【题型】证明题　【知识点】立体几何　【难度】medium
如图，在四棱锥 $P-ABCD$ 中，$PD \perp$ 底面 $ABCD$ ，$E$ 是 $PC$ 的中点，点 $F$ 在棱 $BP$ 上，且 $EF \perp BP$ ，
四边形 $ABCD$ 为正方形，$PD = CD = 2$ .

(1)证明：$BP \perp DF$ ；

(2)求点 $F$ 到平面 $BDE$ 的距离；
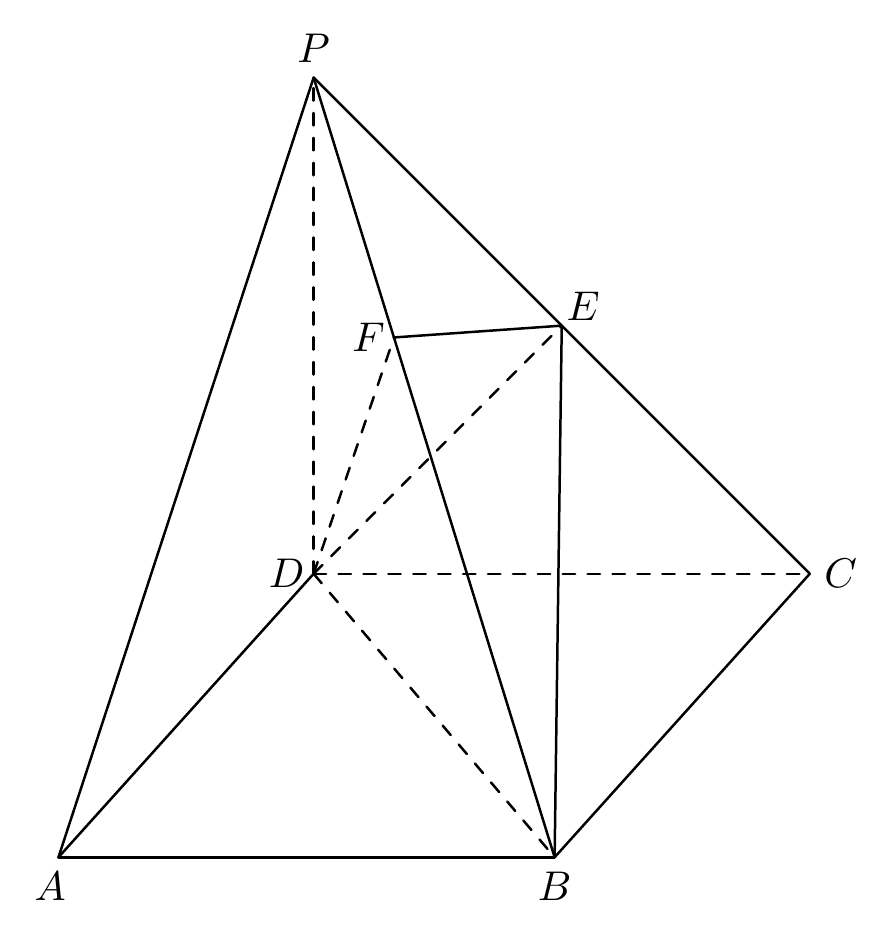
【解答】
【详解】（1）证明：因为 $PD \perp$ 底面 $ABCD$ ，$BC \subset$ 底面 $ABCD$ ，所以 $PD \perp BC$ ，

因为四边形 $ABCD$ 为正方形，所以 $DC \perp BC$ ，

因为 $PD \cap DC = D$ ，所以 $BC \perp$ 平面 $PCD$ ，

因为 $DE \subset$ 平面 $PCD$ ，所以 $BC \perp DE$ .

在 $\triangle PCD$ 中，$PD = CD$ ，$E$ 是 $PC$ 的中点，则 $DE \perp PC$ ，

因为 $BC \cap PC = C$ ，所以 $DE \perp$ 平面 $PBC$ ，

因为 $PB \subset$ 平面 $PBC$ ，所以 $DE \perp PB$ ，

因为 $EF \perp BP, DE \cap EF = E$ ，

所以 $BP \perp$ 平面 $DEF$ ，因为 $DF \subset$ 平面 $DEF$ ，

所以 $BP \perp DF$ .

（2）连接 $AC$ 交 $BD$ 于点 $M$ ，如图所示：

则 $AC \perp BD$ ，又 $PD \perp$ 底面 $ABCD$ ，$AC \subset$ 平面 $ABCD$ ，得 $AC \perp PD$ ，

而 $PD \cap BD = D$ ，则 $AC \perp$ 平面 $PDB$ ，

所以点 $C$ 到平面 $PDB$ 的距离为 $|CM| = \sqrt{2}$ ，

因为 $E$ 是 $PC$ 的中点，所以 $V_{F-BDE} = V_{E-BDF} = \dfrac{1}{2} V_{C-BDF}$ ，

$BD = 2\sqrt{2}$ ，$BP = 2\sqrt{3}$ ，$DF = \dfrac{BD \cdot DP}{BP} = \dfrac{2\sqrt{6}}{3}$ ，$BF = \sqrt{BD^2 - DF^2} = \dfrac{4\sqrt{3}}{3}$ ，

所以 $S_{\triangle BDF} = \dfrac{1}{2} \cdot BF \cdot DF = \dfrac{4\sqrt{2}}{3}$ ，$V_{C-BDF} = \dfrac{1}{3} \times \dfrac{4\sqrt{2}}{3} \times \sqrt{2} = \dfrac{8}{9}$ ，所以 $V_{F-BDE} = \dfrac{4}{9}$ ，

因为 $PD = CD = 2$ ，四边形 $ABCD$ 为正方形，

所以 $DE = \sqrt{2}, BD = 2\sqrt{2}, BE = \sqrt{BC^2 + EC^2} = \sqrt{2^2 + (\sqrt{2})^2} = \sqrt{6}$ ，

因为 $DE^2 + BE^2 = BD^2$ ，所以 $DE \perp BE$ ，则 $S_{\triangle BDE} = \dfrac{1}{2} \cdot DE \cdot BE = \dfrac{1}{2} \times \sqrt{2} \times \sqrt{6} = \sqrt{3}$ ，

设点 $F$ 到平面 $BDE$ 的距离为 $d$ ，则 $\dfrac{1}{3} S_{\triangle BDE} \cdot d = \dfrac{4}{9}$ ，所以 $\dfrac{1}{3} \times \sqrt{3} \times d = \dfrac{4}{9}$ ，解得 $d = \dfrac{4\sqrt{3}}{9}$ .
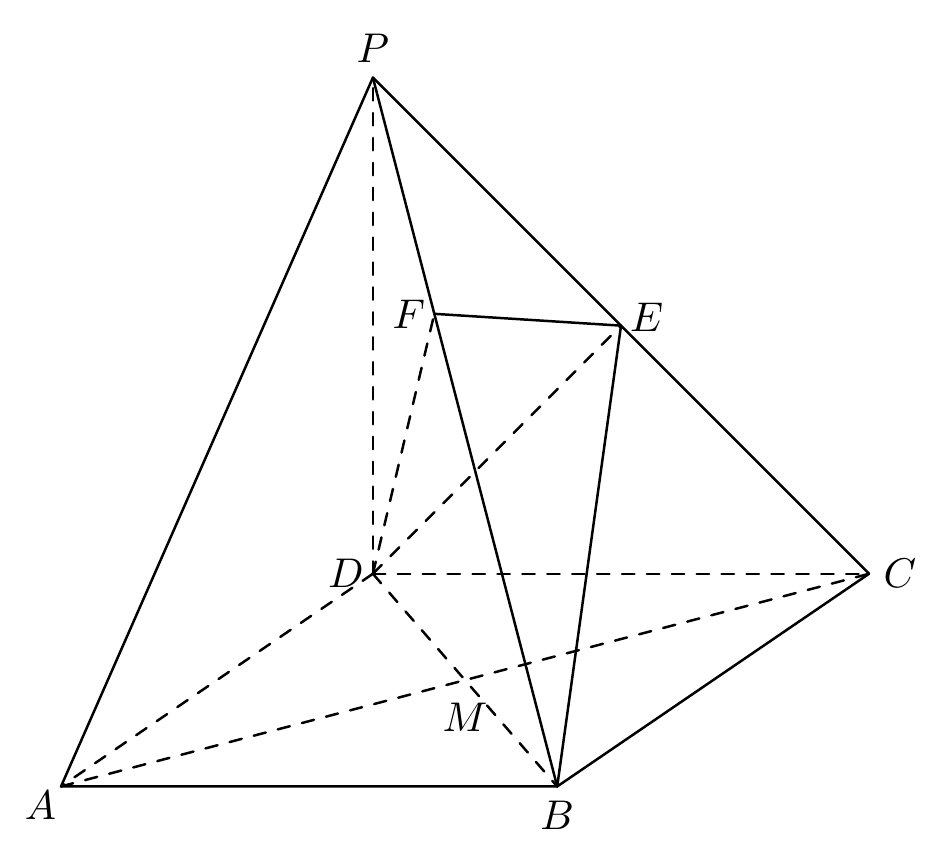